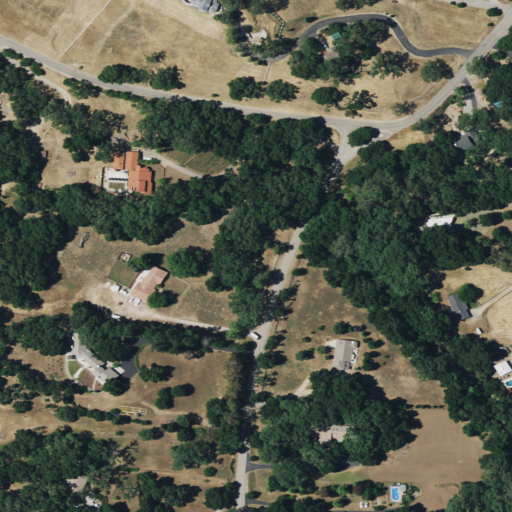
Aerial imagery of valley in California named Long Valley containing open development, mixed forest, grassland, shrub, and low intensity development